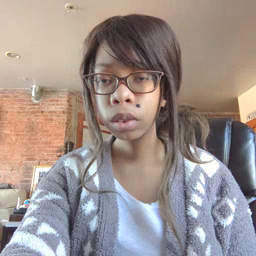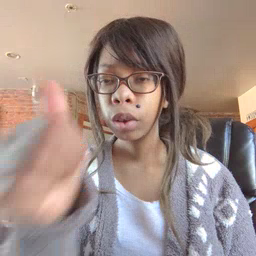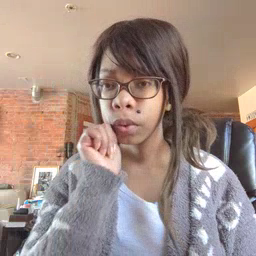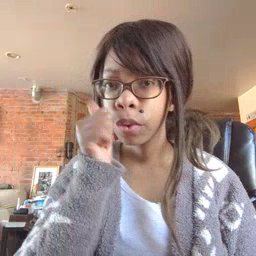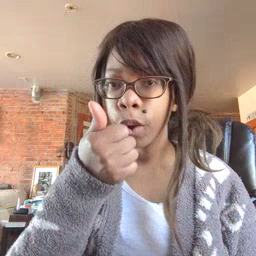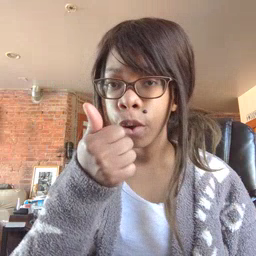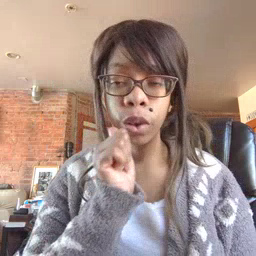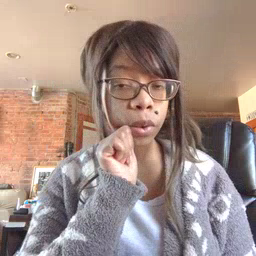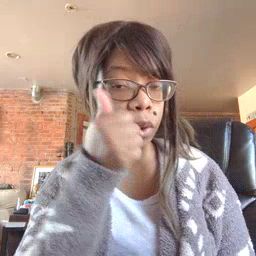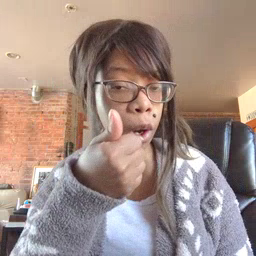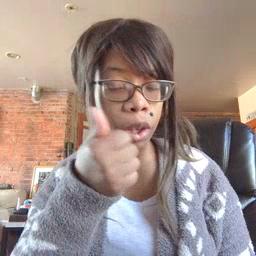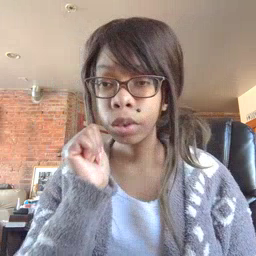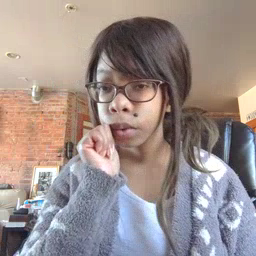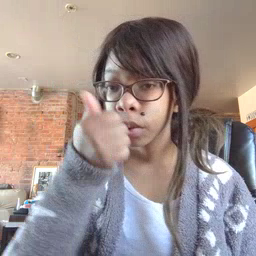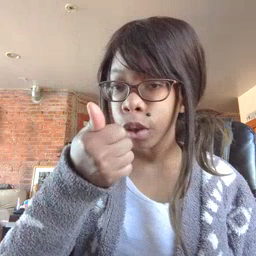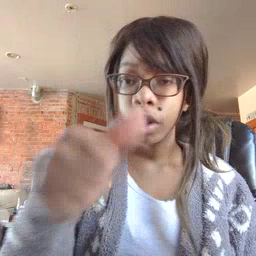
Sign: tomorrow